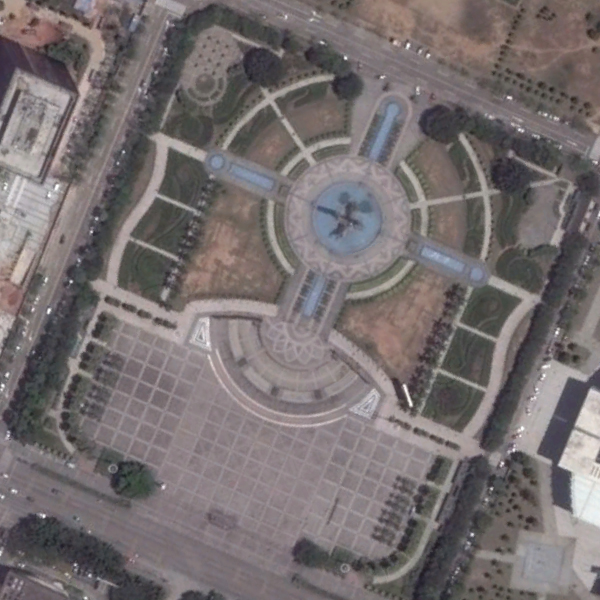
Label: Square